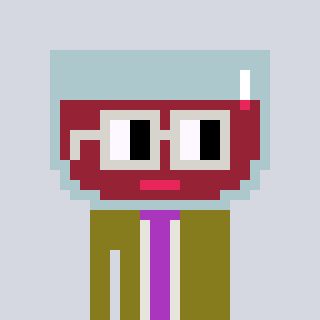
a pixel art character with square light gray glasses, a wine-shaped head and a gunk-colored body on a cool background